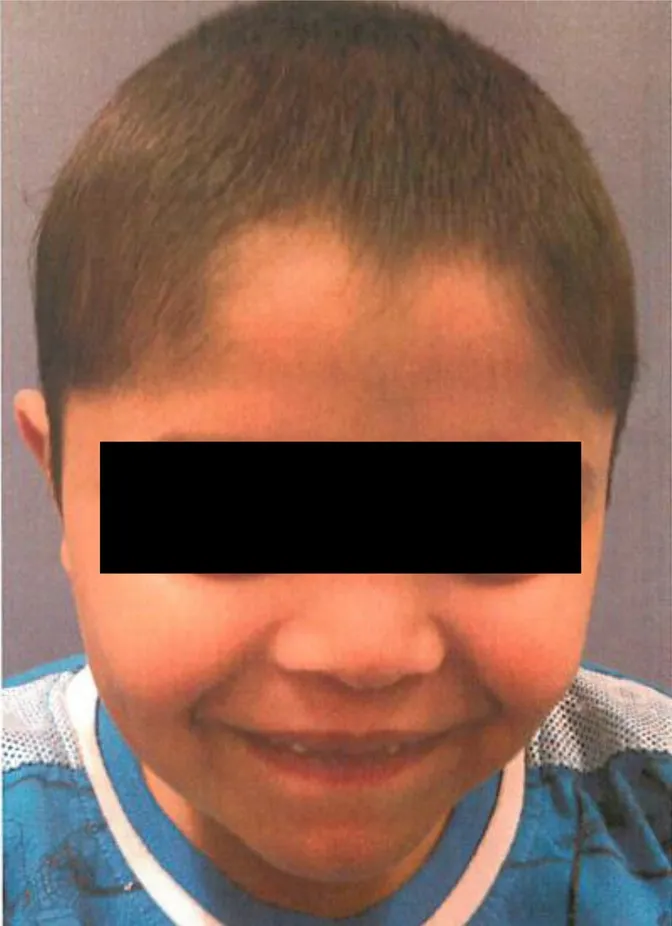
Facial features of the patient 2. Narrow palpebral fissures, a long philtrum and a thin upper lip are evident, in keeping with the classical facial features of Roifman syndrome patients. Informed consent was obtained for publication of patient images.
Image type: medical_photograph (oral_photograph)